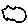
Label: cloud